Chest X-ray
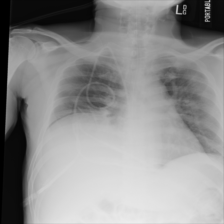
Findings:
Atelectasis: negative
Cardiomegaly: negative
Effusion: negative
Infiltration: negative
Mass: negative
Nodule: negative
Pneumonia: negative
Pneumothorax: negative
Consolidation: negative
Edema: negative
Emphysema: negative
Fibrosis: negative
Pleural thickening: negative
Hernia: negative